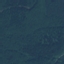
Land use / land cover: Forest